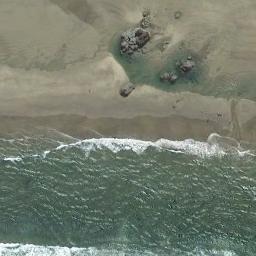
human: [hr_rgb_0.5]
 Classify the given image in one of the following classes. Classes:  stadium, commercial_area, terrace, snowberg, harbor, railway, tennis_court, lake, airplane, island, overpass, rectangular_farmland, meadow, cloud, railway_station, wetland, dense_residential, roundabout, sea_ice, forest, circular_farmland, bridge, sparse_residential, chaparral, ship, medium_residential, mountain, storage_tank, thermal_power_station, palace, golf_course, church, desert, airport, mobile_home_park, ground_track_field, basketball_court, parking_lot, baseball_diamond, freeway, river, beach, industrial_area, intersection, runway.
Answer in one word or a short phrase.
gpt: beach